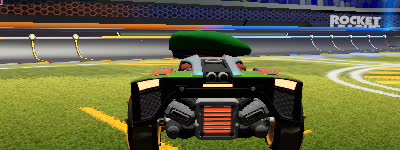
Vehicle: breakout